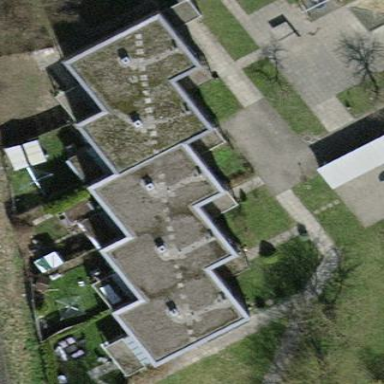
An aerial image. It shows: Building with flat roof.